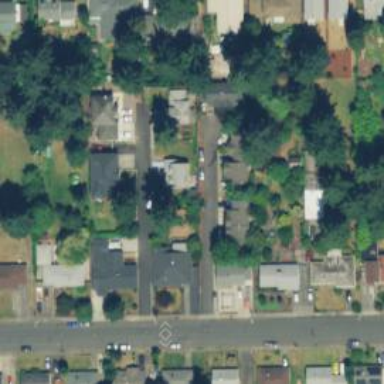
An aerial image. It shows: Residential road with sidewalk on the left.